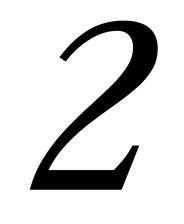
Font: LibreCaslonText-Italic_Italic